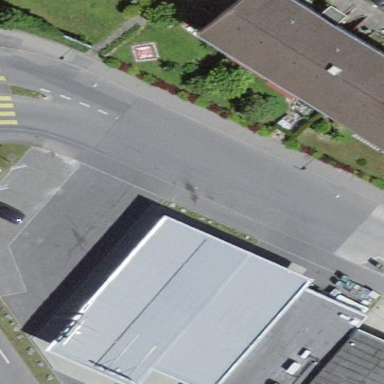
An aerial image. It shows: Fuel amenity located on the roof of building.